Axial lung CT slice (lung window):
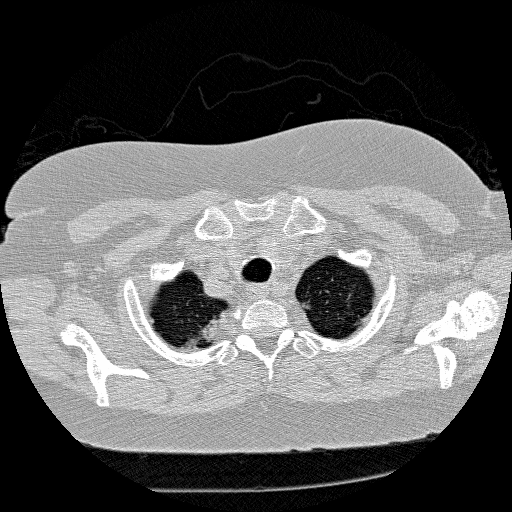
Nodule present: no